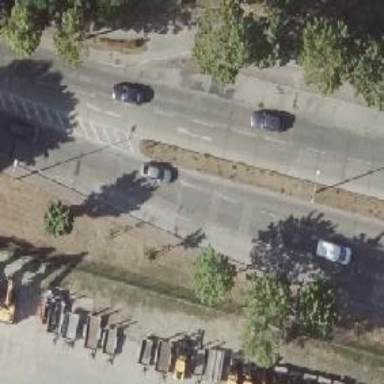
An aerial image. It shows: Secondary road with concrete surface. There is cycle track on the right side and lane markings are present.